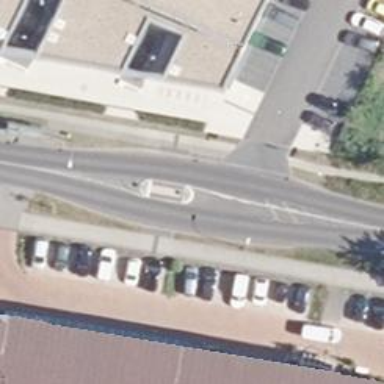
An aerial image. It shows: Uncontrolled crossing with traffic calming island.